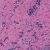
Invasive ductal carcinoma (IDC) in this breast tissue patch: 0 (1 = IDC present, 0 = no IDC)